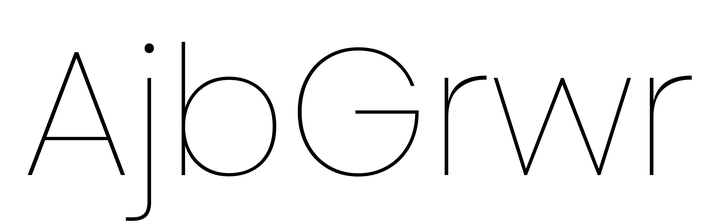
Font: Poppins-Thin